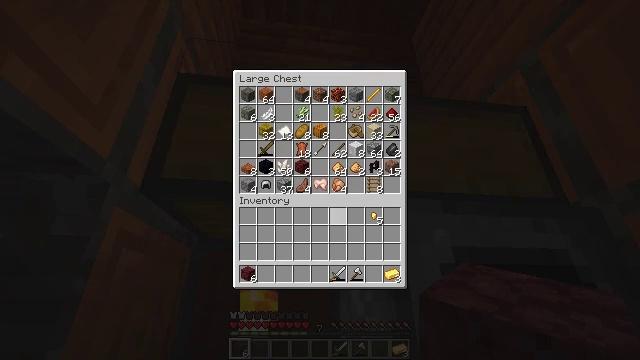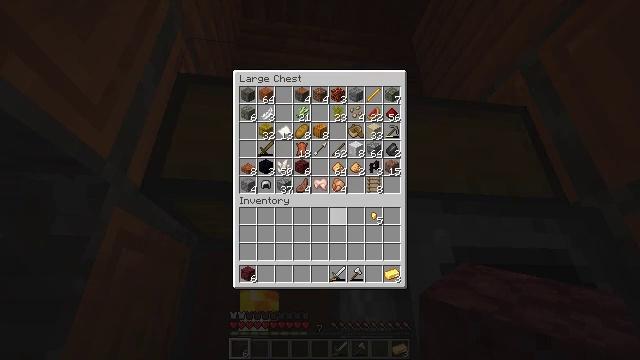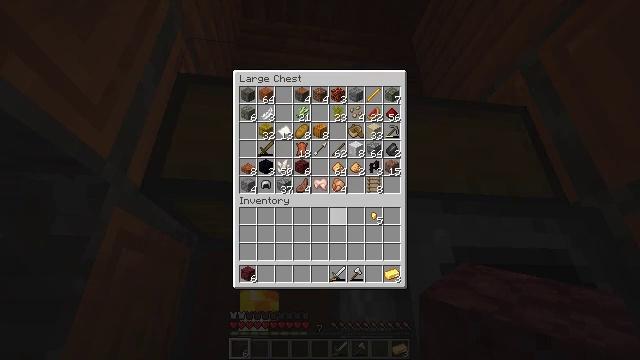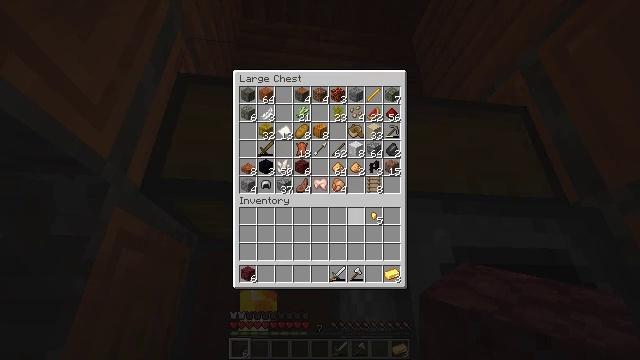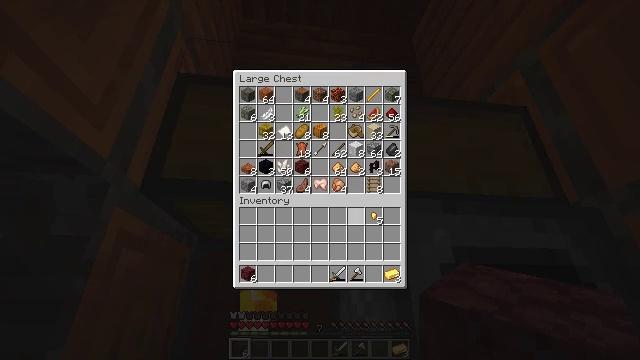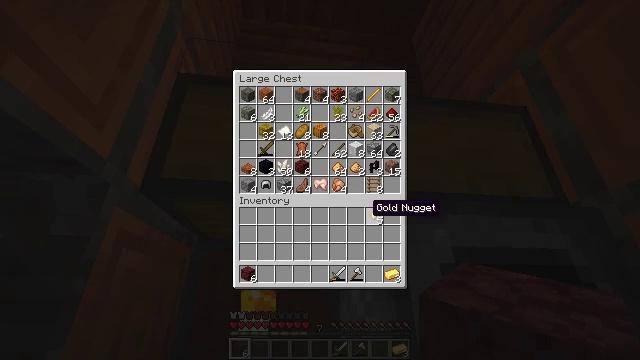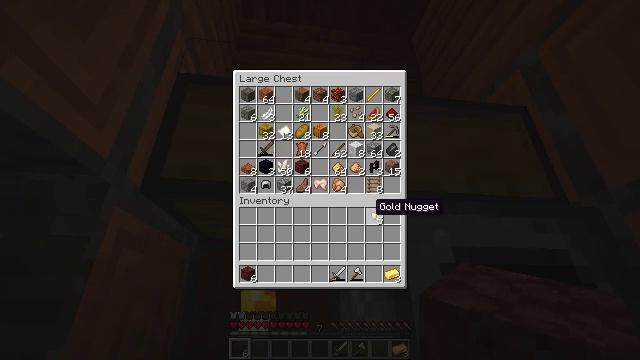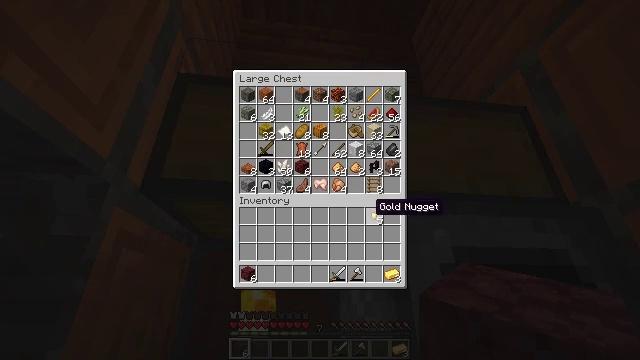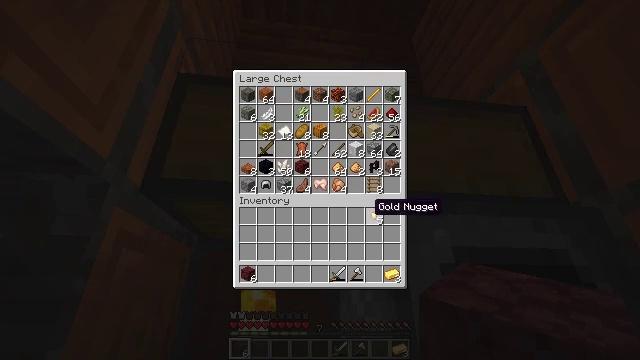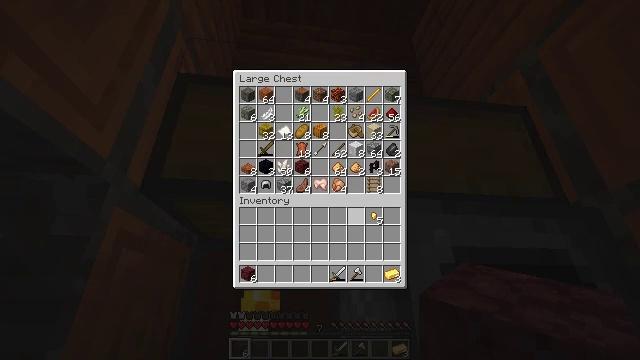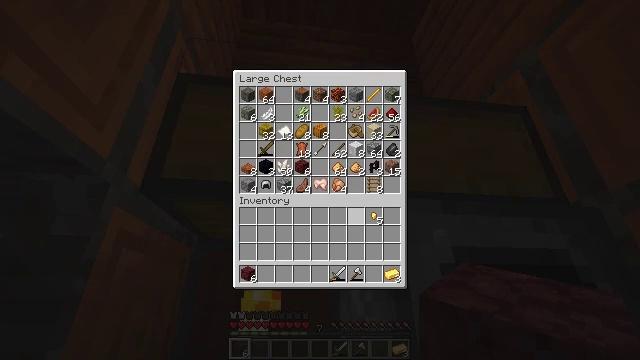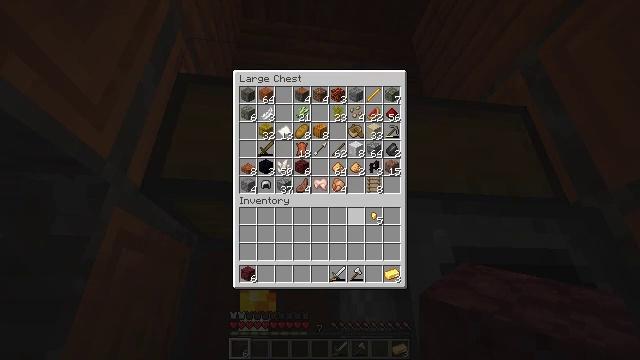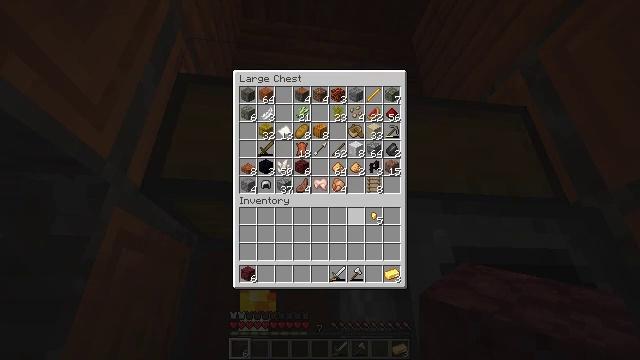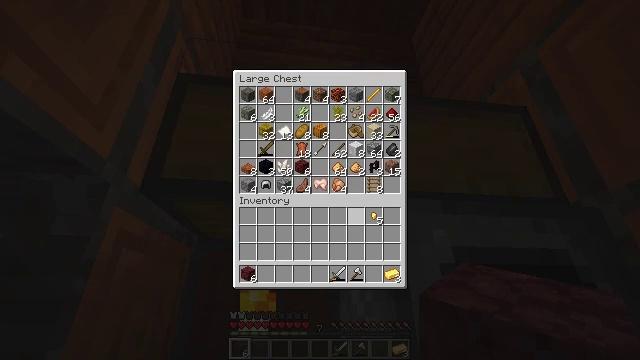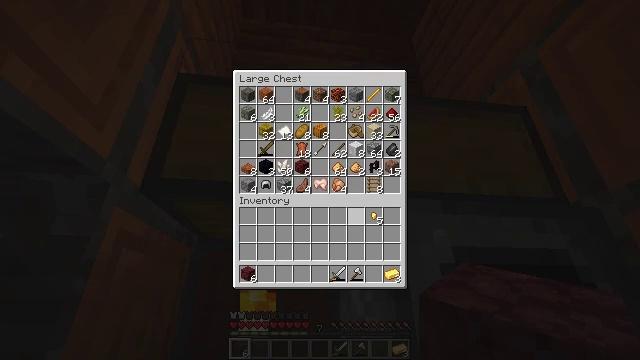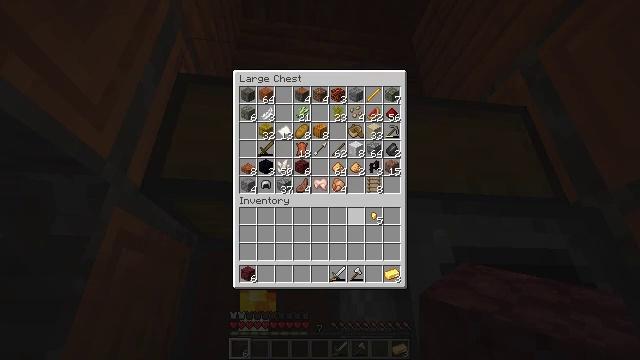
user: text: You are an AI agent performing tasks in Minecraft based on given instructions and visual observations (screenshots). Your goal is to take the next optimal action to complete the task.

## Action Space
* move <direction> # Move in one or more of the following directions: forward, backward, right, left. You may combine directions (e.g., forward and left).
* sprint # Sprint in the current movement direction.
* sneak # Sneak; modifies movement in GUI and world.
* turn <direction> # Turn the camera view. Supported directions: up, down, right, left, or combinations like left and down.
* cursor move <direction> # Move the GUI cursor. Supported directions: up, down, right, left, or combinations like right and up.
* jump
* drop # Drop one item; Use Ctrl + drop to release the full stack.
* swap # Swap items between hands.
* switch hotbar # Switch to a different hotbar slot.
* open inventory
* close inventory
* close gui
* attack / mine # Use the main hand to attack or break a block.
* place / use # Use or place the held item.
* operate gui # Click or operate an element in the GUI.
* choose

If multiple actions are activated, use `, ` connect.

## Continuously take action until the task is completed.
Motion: motion action
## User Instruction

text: Craft a stone shovel.
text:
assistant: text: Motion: no_op
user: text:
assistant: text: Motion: no_op
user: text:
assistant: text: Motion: cursor move right
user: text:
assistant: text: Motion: cursor move right
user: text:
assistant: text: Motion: no_op
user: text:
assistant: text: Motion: no_op
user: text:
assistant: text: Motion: no_op
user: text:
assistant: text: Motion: no_op
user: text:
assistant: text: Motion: no_op
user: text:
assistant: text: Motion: no_op
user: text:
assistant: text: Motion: no_op
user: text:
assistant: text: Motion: no_op
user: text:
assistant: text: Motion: no_op
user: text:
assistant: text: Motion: no_op
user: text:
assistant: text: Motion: cursor move right
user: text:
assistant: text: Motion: cursor move right and up
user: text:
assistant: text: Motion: cursor move right and up
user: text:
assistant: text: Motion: cursor move up
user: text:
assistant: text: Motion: no_op
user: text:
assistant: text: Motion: no_op
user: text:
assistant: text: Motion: no_op
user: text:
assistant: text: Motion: no_op
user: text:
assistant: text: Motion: no_op
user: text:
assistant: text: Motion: no_op
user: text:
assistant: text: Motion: no_op
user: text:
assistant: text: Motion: no_op
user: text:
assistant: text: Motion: no_op
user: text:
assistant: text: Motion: no_op
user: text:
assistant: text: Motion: no_op
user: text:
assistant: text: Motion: no_op